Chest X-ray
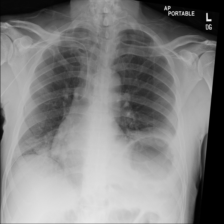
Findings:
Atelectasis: positive
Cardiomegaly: negative
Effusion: positive
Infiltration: positive
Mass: negative
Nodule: negative
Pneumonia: negative
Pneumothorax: negative
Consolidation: negative
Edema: negative
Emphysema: negative
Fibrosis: negative
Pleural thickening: negative
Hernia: negative